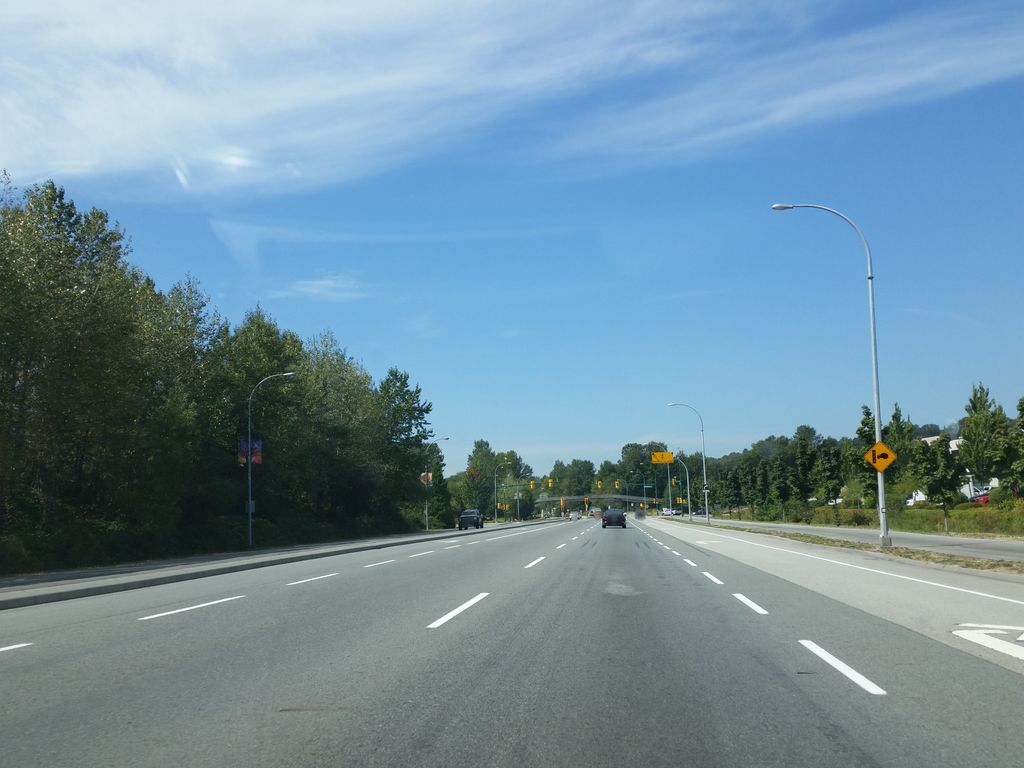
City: vancouver